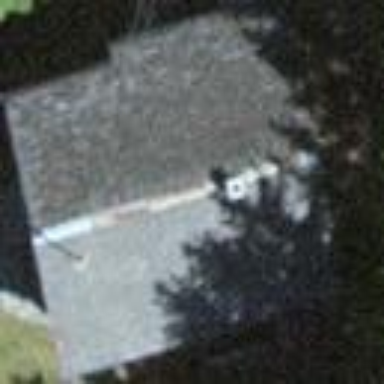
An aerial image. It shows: Simple and straightforward house.